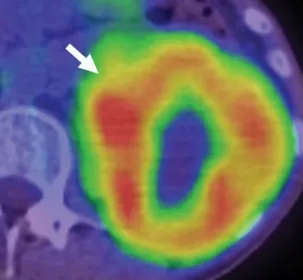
18F-FDG PET-CT images (A, B) show that the SUVmax of the mass on the left kidney was 6.25 (arrow). SUVmax of the lymphadenopathy in the left common iliac area was 3.71 (arrowhead), and metastasis was suspected.
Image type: radiology (spect)